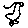
Label: bird